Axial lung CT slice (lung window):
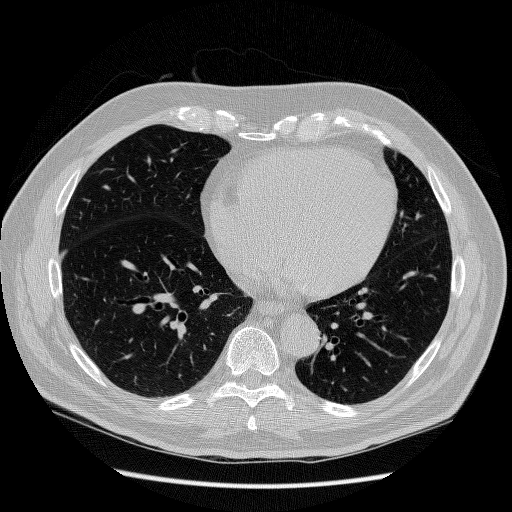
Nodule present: no